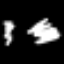
Label: squiggle